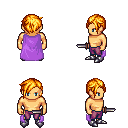
a pixel art fantasy rpg character, male body template, human, tanned skin, lavender cape, magenta pants, light blonde pixie cut hairstyle, metal boots, dagger, four views (front, back, left, right), 2x2 character sprite sheet, small pixel art, hard edges, no anti-aliasing